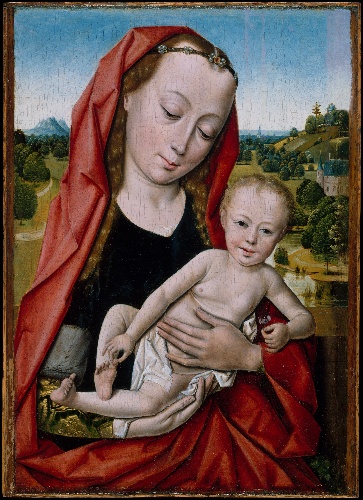
Title: Virgin and Child
Artist: Dieric Bouts
Artist bio: Netherlandish, Haarlem, active by 1457–died 1475
Date: 1475–99
Object type: Painting
Classification: Paintings
Medium: Oil on wood
Dimensions: Overall 11 1/2 x 8 1/4 in. (29.2 x 21 cm); painted surface 11 1/4 x 7 3/4 in. (28.6 x 19.7 cm)
Department: European Paintings
Credit line: The Jack and Belle Linsky Collection, 1982
Accession year: 1982
Repository: Metropolitan Museum of Art, New York, NY
Tags: Madonna and Child